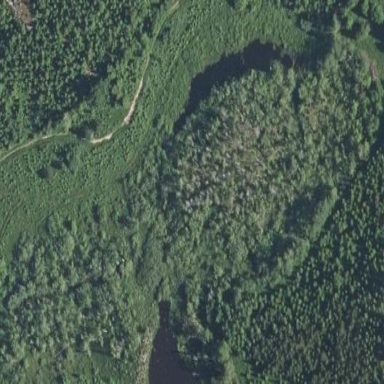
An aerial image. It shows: Bog wetland.